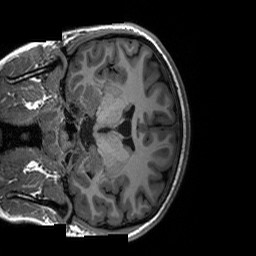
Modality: T1w
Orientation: coronal
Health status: ill
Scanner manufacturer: siemens
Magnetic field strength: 3 T
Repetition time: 2.3 s
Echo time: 0.00226 s